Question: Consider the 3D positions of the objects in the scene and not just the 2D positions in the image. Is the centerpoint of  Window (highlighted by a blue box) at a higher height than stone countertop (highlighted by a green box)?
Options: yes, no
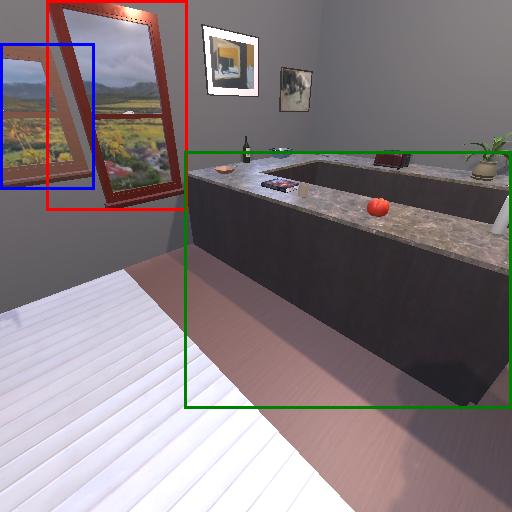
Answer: yes